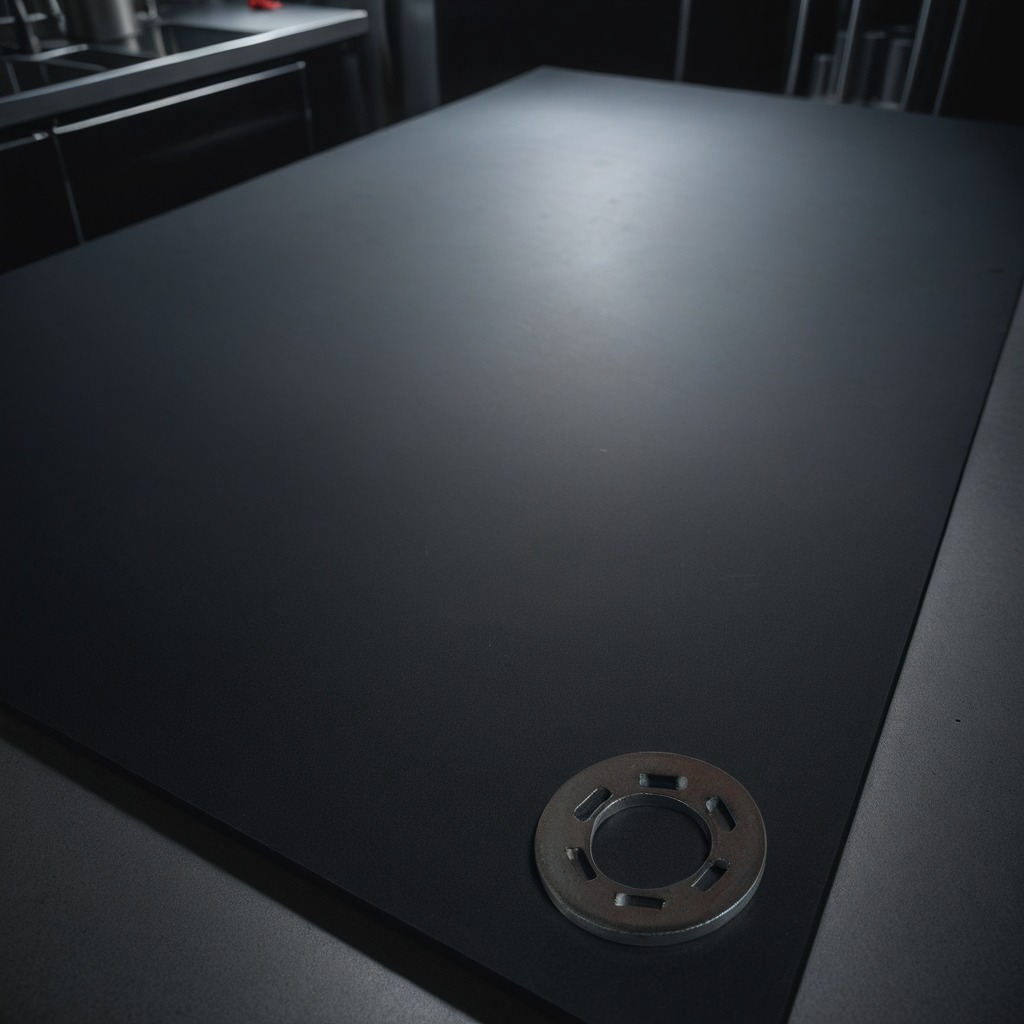
A flat metal washer is lying on a clean granite tabletop inside a workshop at night.